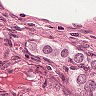
Metastatic tissue present: yes